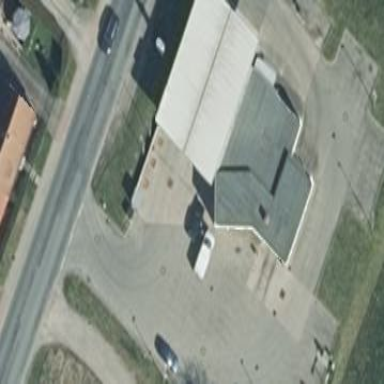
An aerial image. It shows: Close-up view of roof of building.